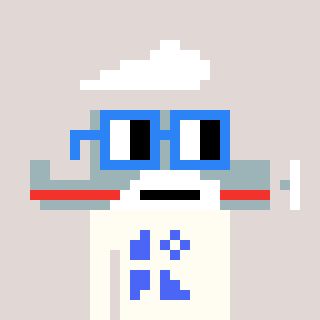
a pixel art character with square blue glasses, a plane-shaped head and a grayscale-colored body on a warm background